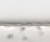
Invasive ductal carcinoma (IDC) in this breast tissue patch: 0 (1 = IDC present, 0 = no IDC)